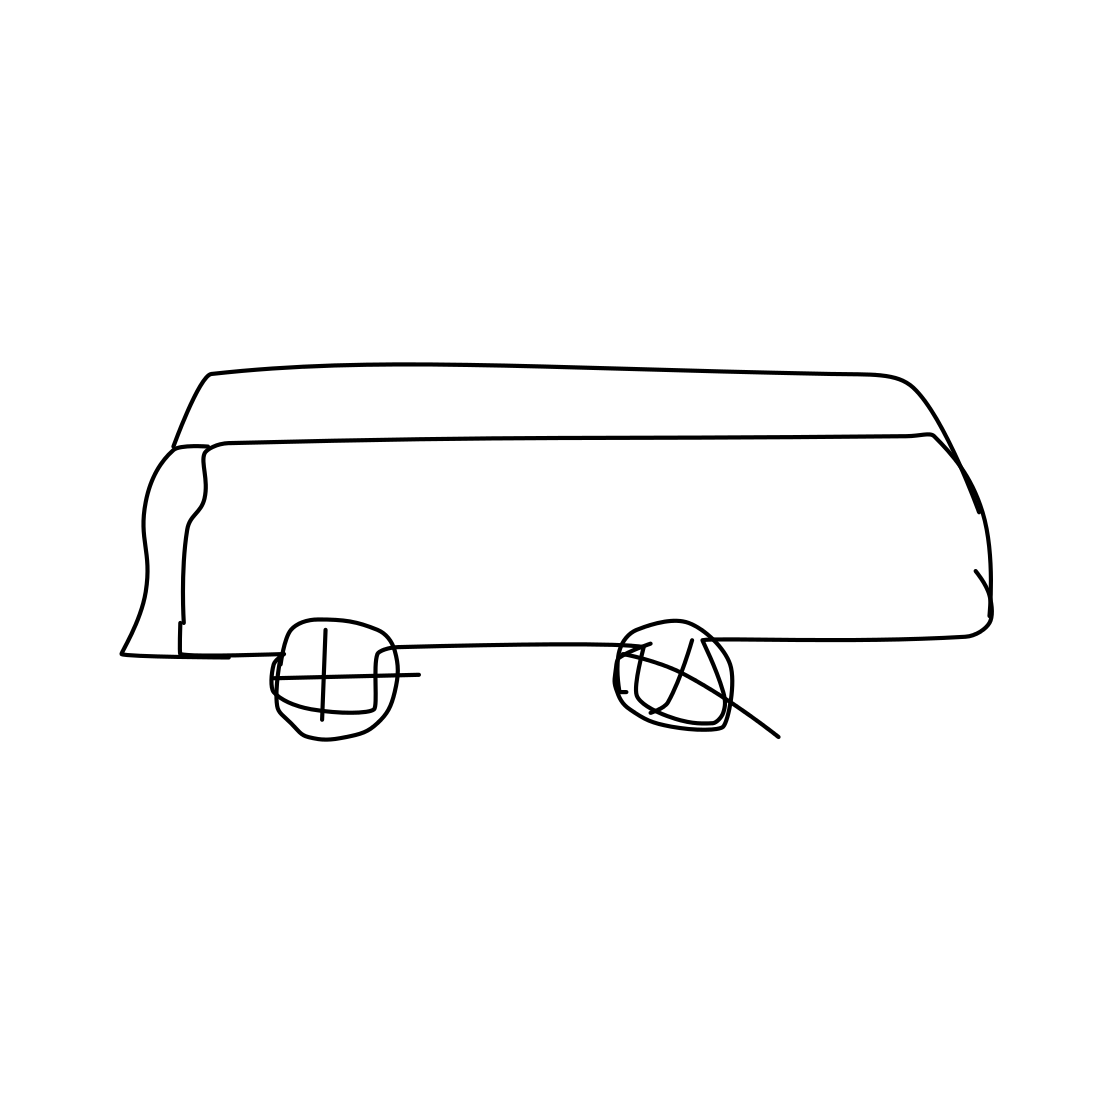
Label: truck